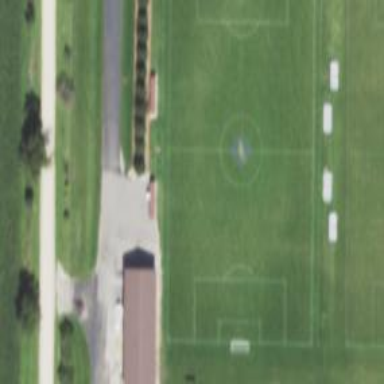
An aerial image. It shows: Grass pitch designated for soccer.